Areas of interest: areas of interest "Park and greenspace"
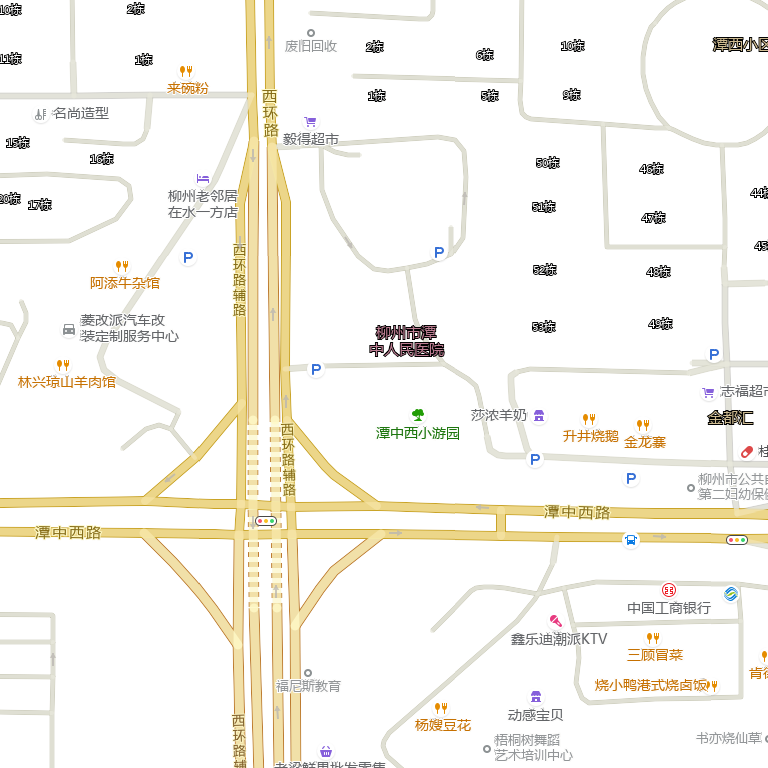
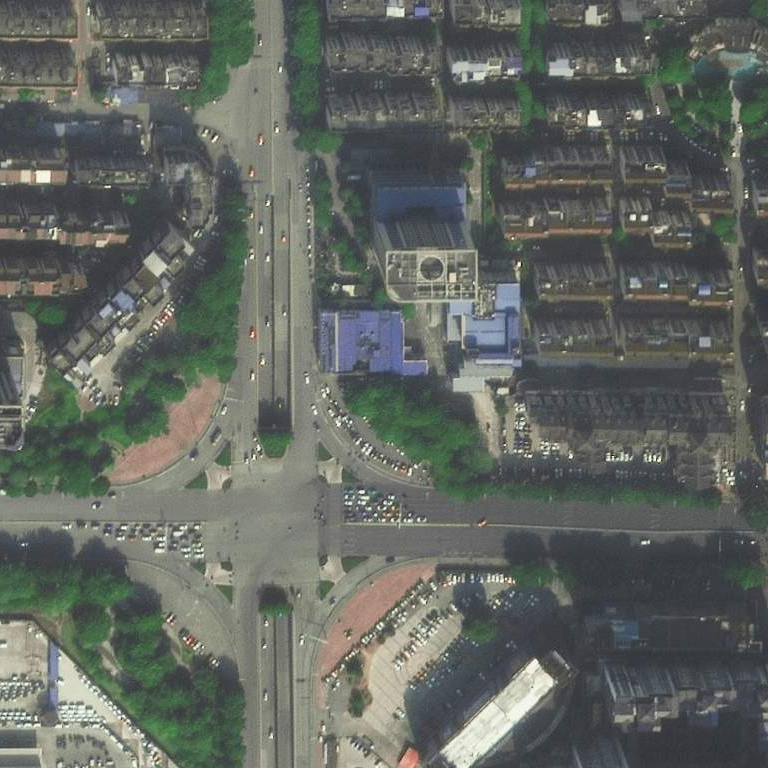